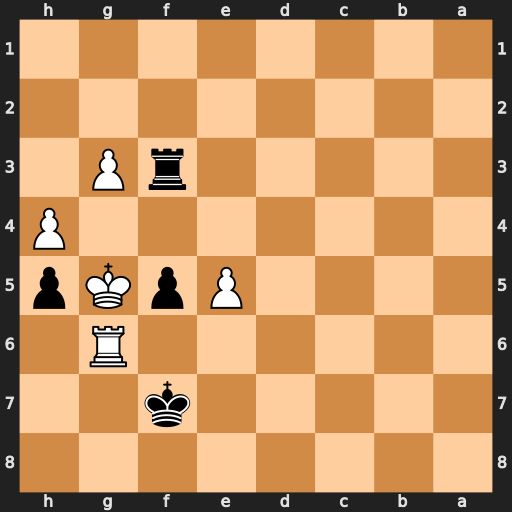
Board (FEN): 8/5k2/6R1/4PpKp/7P/5rP1/8/8
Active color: b
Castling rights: -
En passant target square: -
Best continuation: Rxg3+ Kf4 Rxg6